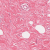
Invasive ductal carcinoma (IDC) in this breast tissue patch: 0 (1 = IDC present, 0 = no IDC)